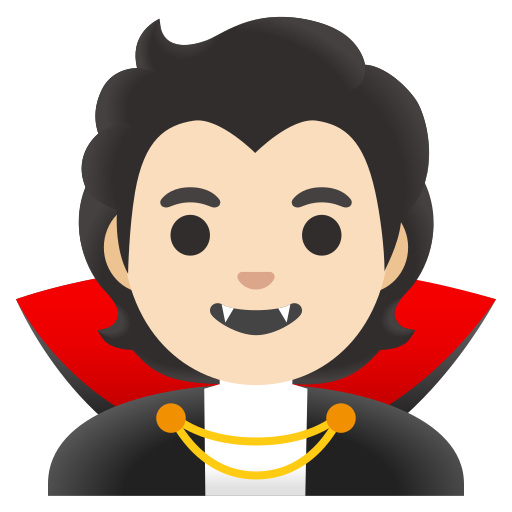
Emoji: 🧛🏻